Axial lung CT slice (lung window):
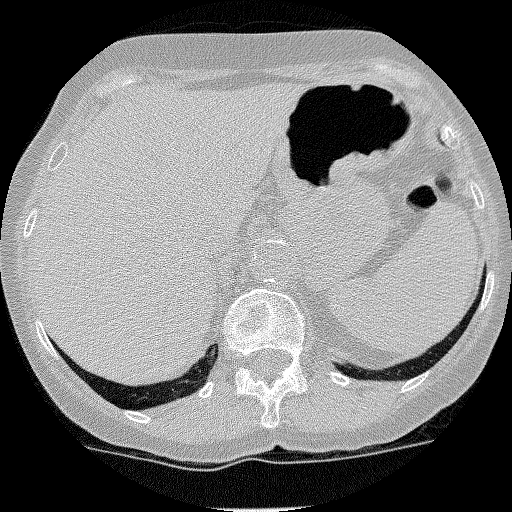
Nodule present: no